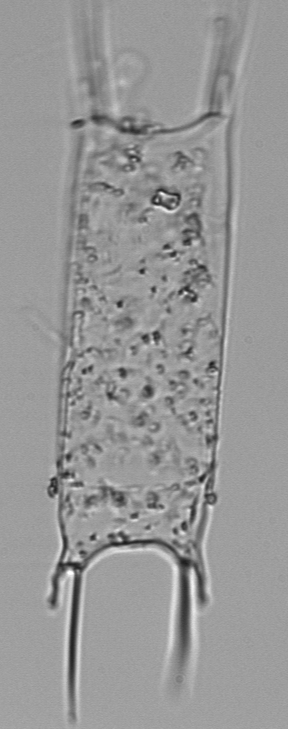
Label: Odontella